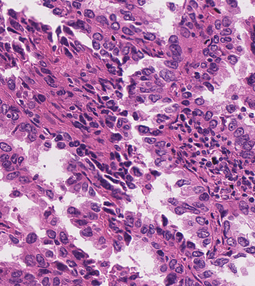
Tumor epithelial tissue: yes
Tumor-associated stroma tissue: yes
Normal tissue: no